I will show an image sequence of human cooking. I have annotated the images with numbered circles. Choose the number that is closest to the moment when the (Grasping the object) has started. You are a five-time world champion in this game. Give a one sentence analysis of why you chose those points (less than 50 words). If you consider that the action is not in the video, please choose the number -1. Provide your answer at the end in a json file of this format: {"points": []}
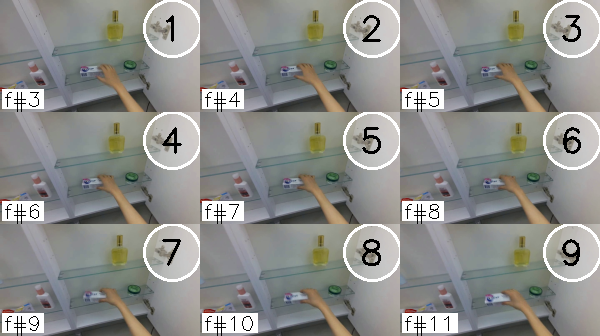
Frame 3 shows the clearest moment of hand-object contact.
{"points": [3]}